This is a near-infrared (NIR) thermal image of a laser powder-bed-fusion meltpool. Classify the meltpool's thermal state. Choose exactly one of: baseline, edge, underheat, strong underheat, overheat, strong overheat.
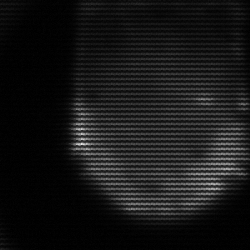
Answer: edge